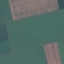
Land use / land cover: AnnualCrop